Interaction volume radius: 10 \u00c5
Interaction volume height: 25 \u00c5
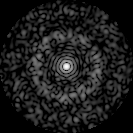
Disorder parameter: 0.8553